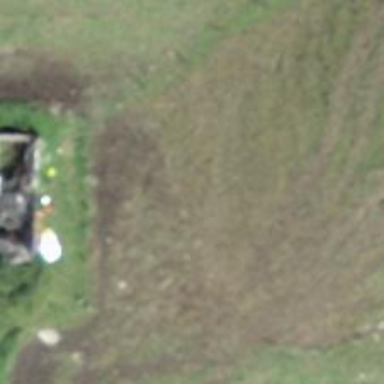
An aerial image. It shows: Isolated dwelling in remote location.